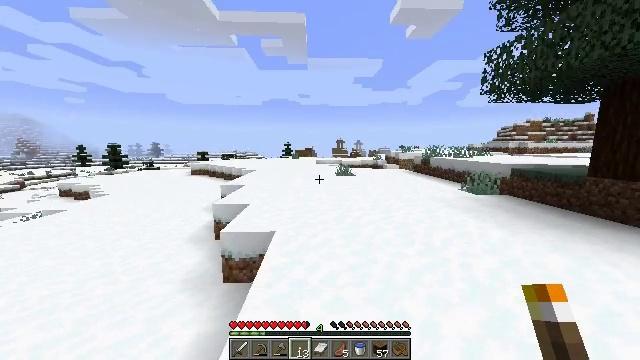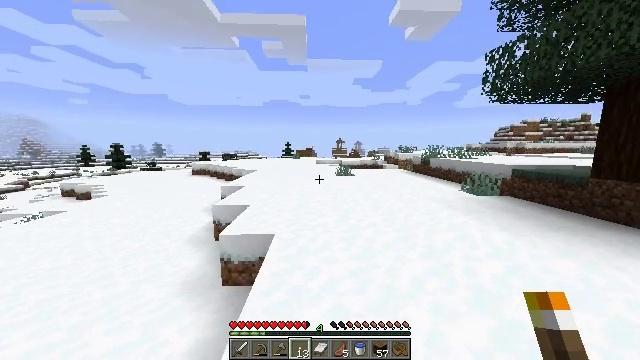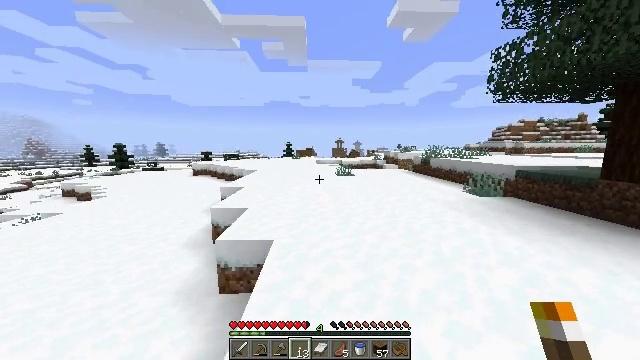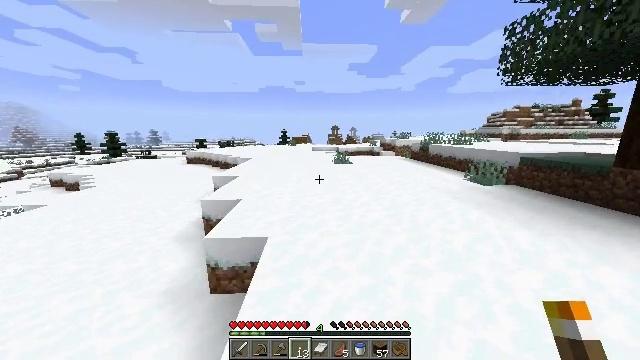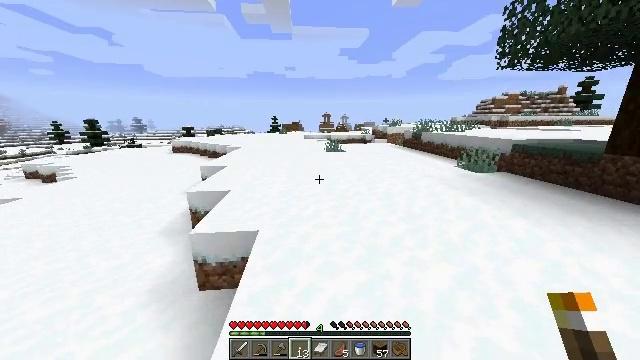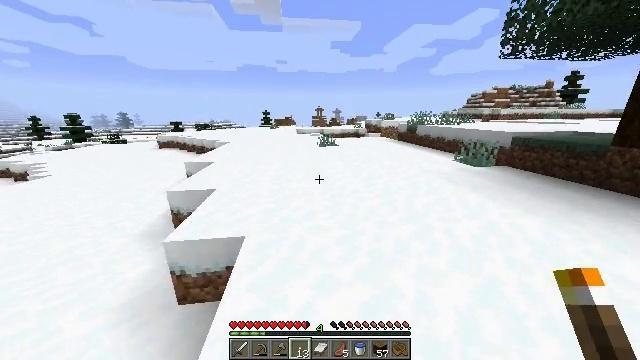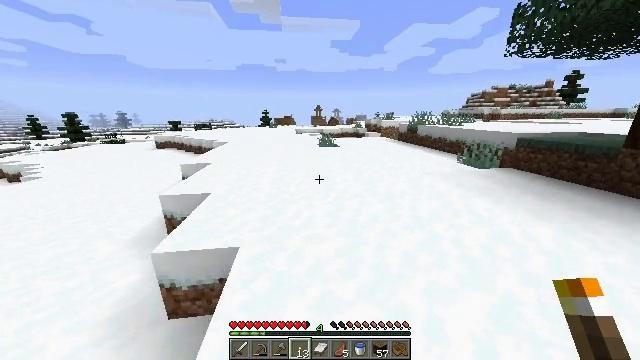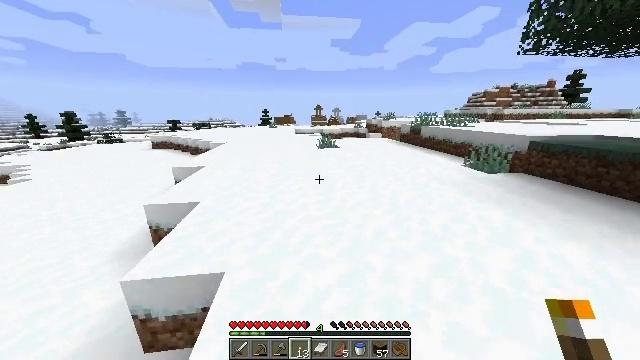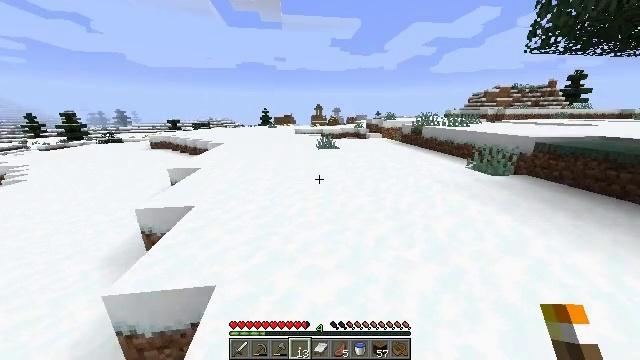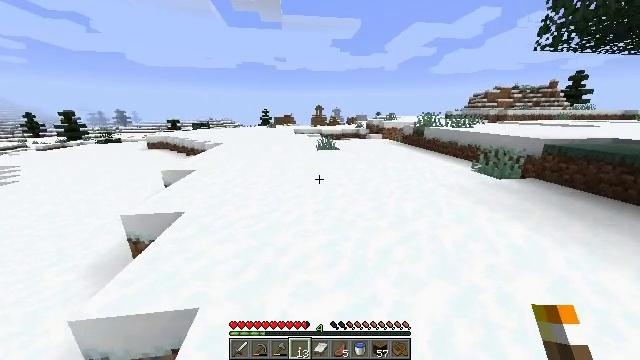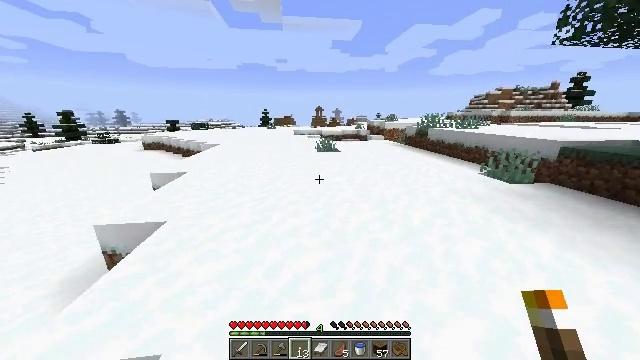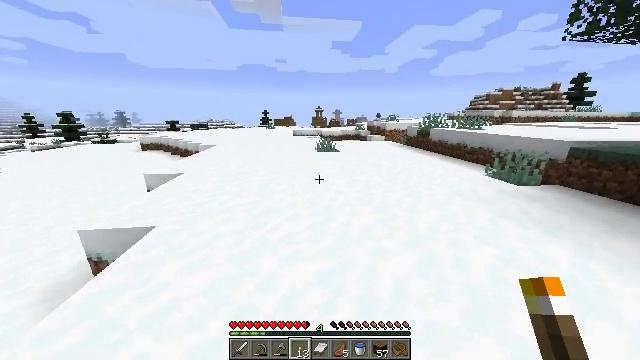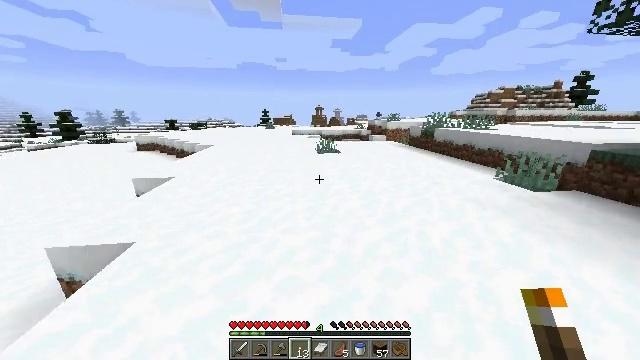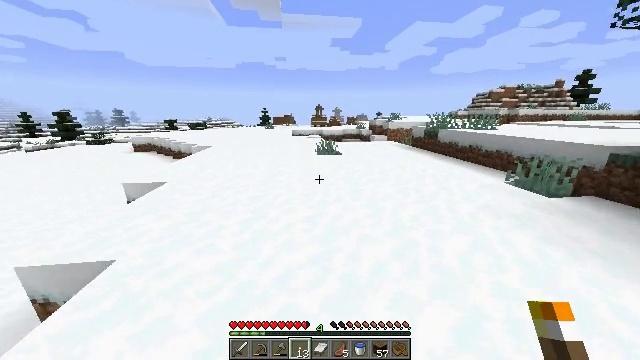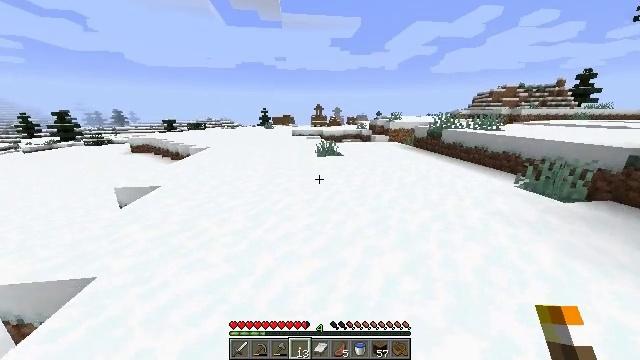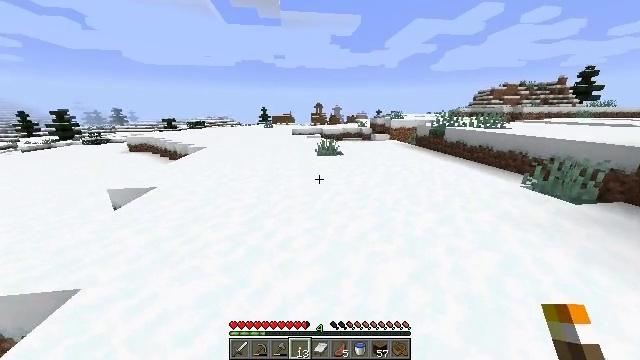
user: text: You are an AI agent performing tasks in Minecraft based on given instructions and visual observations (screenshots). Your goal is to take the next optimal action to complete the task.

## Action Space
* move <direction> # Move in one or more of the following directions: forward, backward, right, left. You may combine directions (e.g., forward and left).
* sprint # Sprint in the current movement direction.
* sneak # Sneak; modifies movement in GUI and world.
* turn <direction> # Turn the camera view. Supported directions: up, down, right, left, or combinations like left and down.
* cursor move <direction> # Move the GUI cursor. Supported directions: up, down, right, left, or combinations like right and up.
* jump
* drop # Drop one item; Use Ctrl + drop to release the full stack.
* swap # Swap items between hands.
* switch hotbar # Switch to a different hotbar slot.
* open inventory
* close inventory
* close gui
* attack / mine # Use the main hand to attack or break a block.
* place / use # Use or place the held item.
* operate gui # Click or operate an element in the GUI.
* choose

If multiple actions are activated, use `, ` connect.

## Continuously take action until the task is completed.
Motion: motion action
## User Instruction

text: Break the poppy plant.
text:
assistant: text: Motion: move forward, sprint
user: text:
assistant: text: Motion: move forward, sprint
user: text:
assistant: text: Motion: move forward, sprint, turn right and down
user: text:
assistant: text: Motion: move forward, sprint, turn right and down
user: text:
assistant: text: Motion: move forward, sprint, turn right and down
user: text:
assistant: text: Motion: move forward, sprint
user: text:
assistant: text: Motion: move forward, sprint
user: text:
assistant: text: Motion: move forward, sprint
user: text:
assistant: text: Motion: move forward, sprint
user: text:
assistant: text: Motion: move forward, sprint
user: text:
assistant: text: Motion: move forward
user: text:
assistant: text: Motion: move forward
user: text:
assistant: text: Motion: move forward
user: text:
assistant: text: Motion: move forward
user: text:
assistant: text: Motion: move forward
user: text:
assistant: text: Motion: move forward
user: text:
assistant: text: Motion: move forward
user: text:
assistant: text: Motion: move forward
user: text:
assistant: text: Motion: move forward
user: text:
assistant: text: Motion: move forward, turn down
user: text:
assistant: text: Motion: move forward, turn down
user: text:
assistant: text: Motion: move forward
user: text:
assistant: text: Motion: move forward
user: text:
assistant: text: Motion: move forward
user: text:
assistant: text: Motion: move forward
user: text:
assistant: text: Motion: move forward, turn down
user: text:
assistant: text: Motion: move forward, turn down
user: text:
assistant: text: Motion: move forward, turn down
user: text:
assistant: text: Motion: move forward
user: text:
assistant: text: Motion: move forward